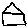
Label: house